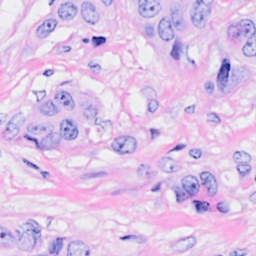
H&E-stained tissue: Breast